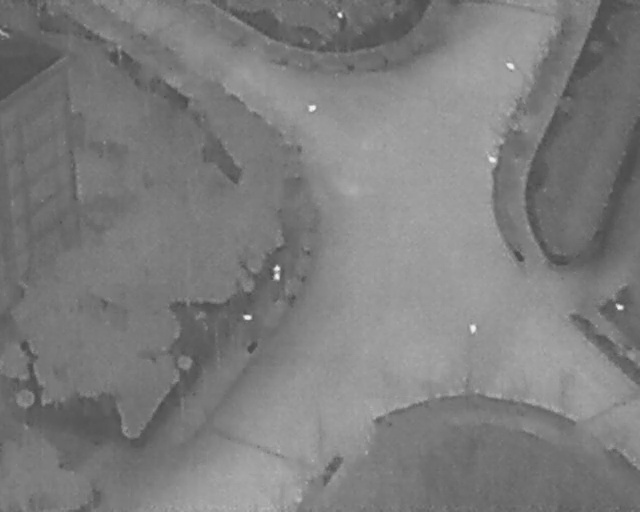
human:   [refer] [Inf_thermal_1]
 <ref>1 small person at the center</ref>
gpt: <box>[[41, 52, 44, 54, 2]]</box>